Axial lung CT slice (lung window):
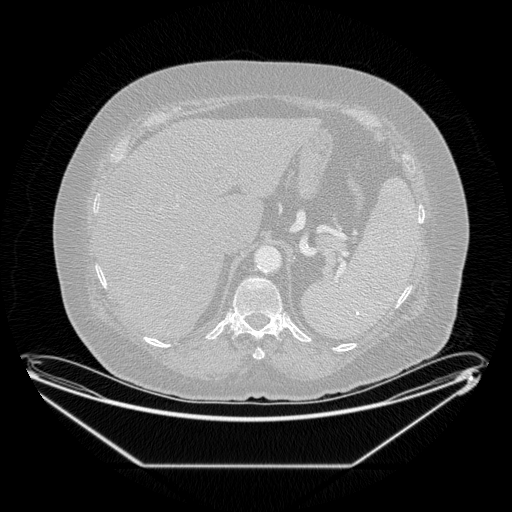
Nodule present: no